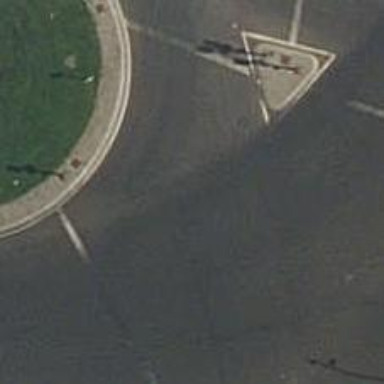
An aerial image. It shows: Primary highway with asphalt surface and circular junction.